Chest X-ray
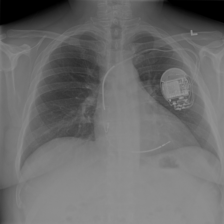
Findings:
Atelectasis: negative
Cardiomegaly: positive
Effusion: negative
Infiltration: negative
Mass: negative
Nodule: negative
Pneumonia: negative
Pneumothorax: negative
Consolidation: negative
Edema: negative
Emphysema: negative
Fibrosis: negative
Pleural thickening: negative
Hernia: negative